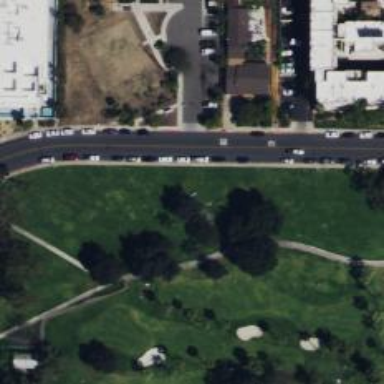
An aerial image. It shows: Footway that resembles golf path.